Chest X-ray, PA view. Patient: 64 years old, sex M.
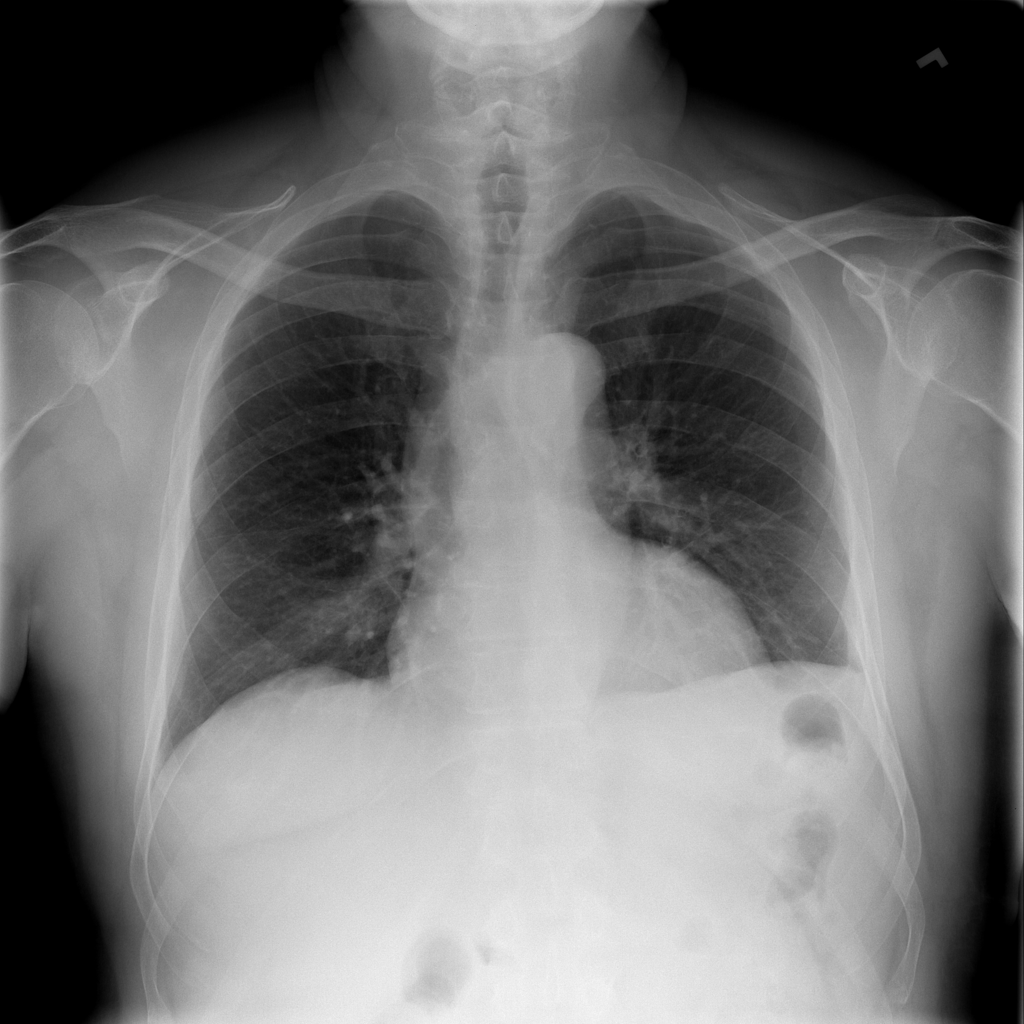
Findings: Pleural_Thickening